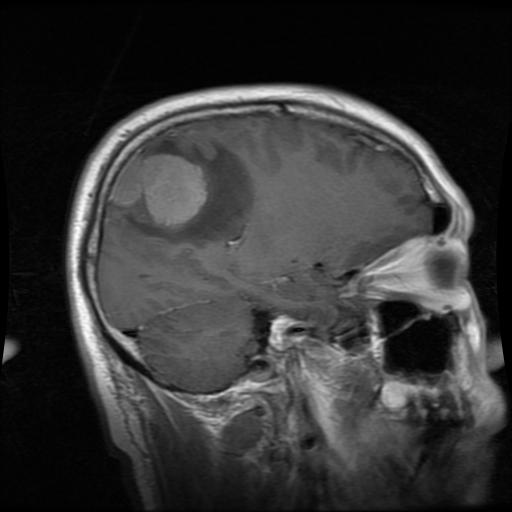
Label: meningioma